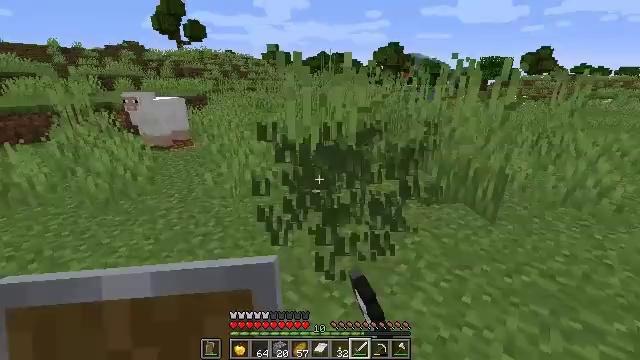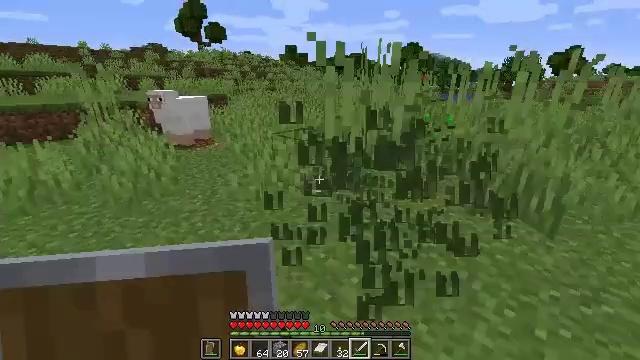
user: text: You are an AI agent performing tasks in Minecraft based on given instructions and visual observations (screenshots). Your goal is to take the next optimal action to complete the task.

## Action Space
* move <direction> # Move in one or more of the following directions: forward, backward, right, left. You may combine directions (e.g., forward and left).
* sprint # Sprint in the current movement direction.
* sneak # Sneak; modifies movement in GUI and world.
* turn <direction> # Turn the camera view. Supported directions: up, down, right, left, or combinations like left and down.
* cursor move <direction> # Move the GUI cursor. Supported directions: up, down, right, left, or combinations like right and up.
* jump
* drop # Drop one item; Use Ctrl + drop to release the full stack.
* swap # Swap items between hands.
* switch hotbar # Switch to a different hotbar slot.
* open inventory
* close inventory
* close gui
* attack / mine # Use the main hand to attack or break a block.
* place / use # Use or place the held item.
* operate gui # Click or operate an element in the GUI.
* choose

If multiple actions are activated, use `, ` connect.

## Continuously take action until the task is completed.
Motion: motion action
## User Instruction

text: Remove the tall grass to clear the area.
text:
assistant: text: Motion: move forward and move left, turn left, attack / mine
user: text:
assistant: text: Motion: attack / mine